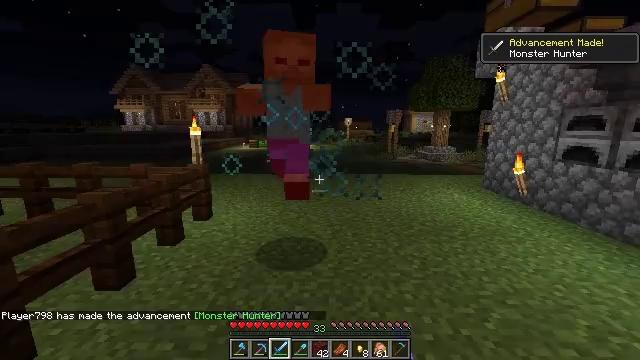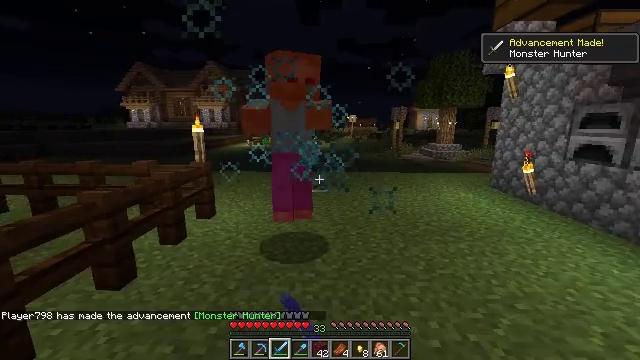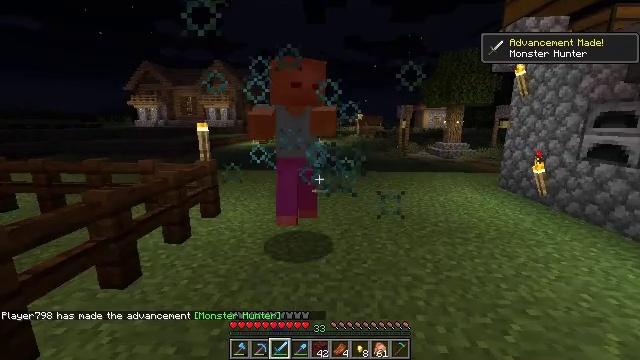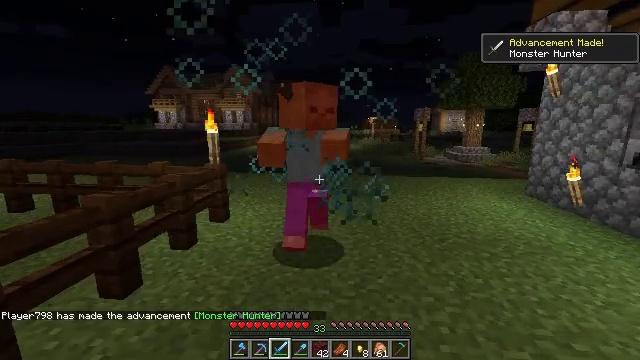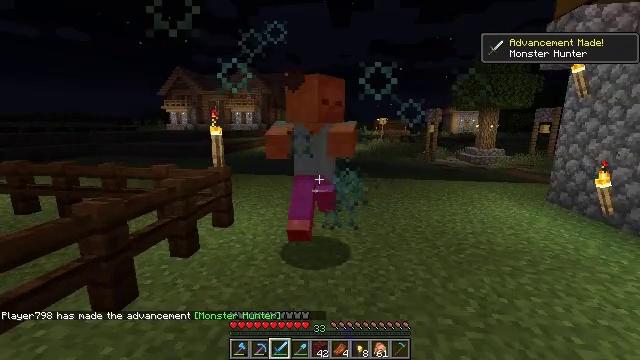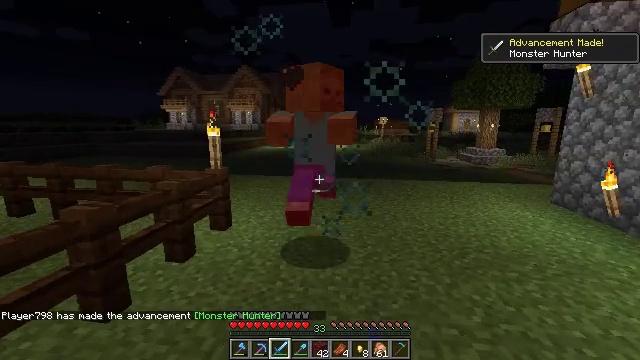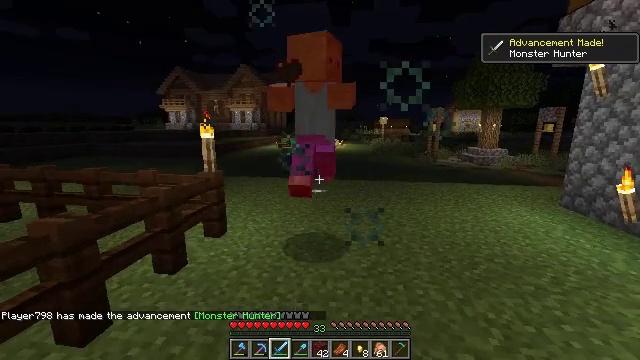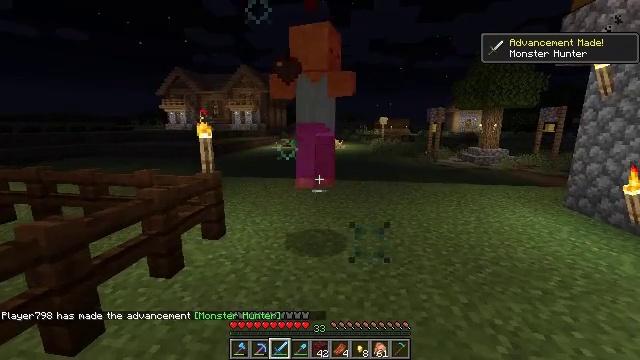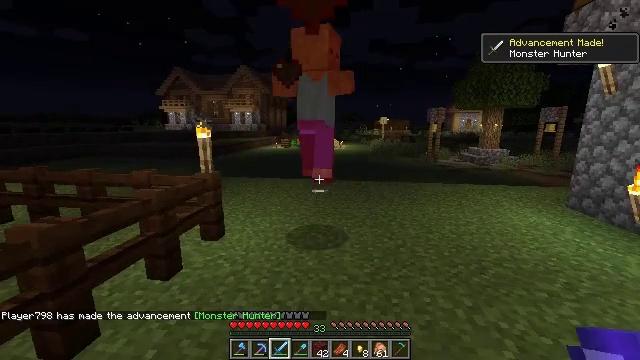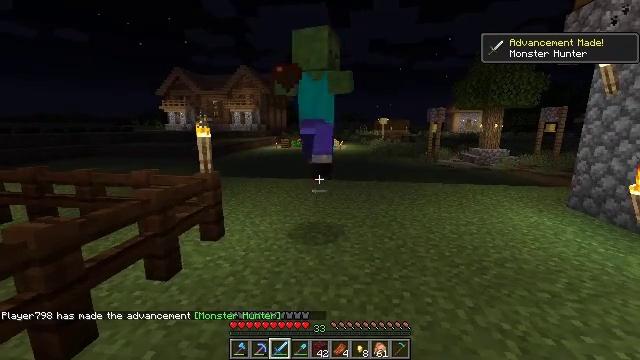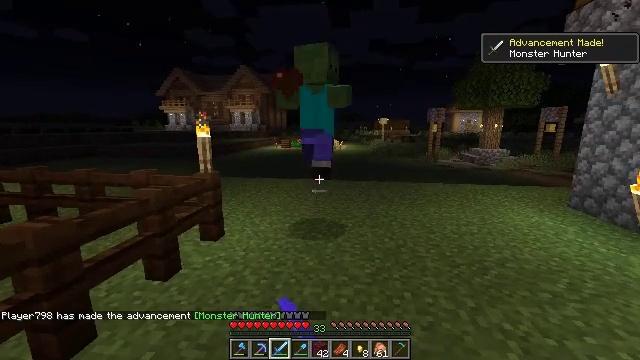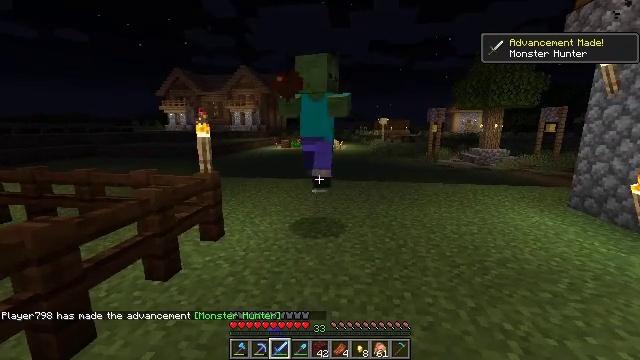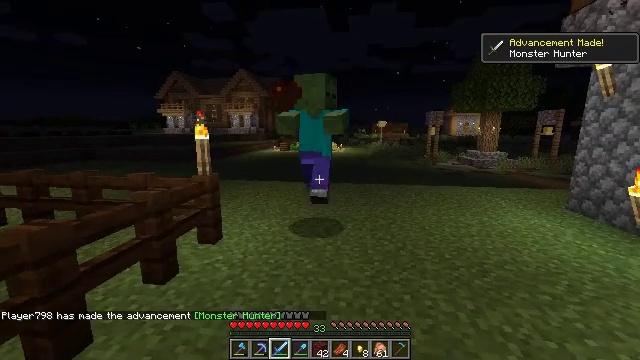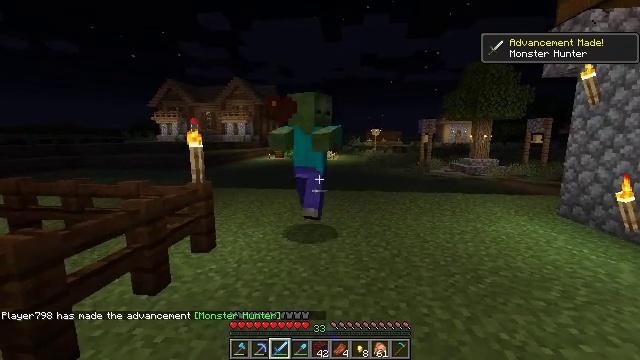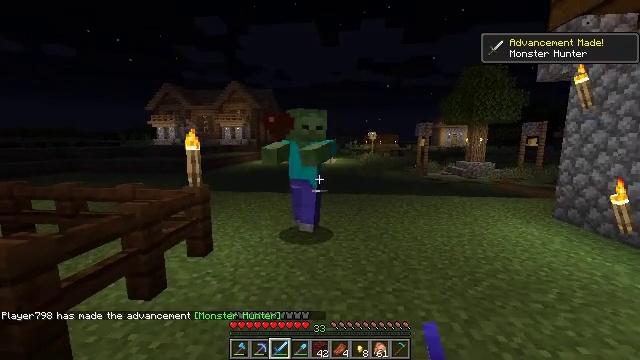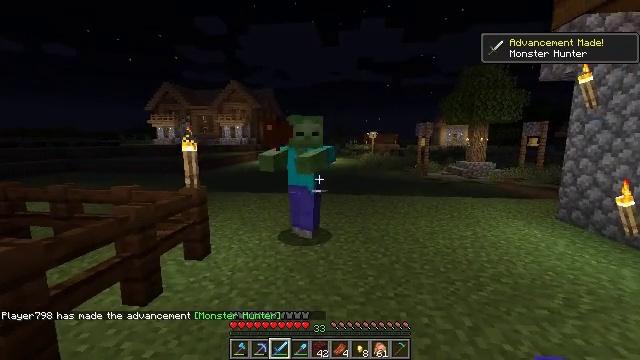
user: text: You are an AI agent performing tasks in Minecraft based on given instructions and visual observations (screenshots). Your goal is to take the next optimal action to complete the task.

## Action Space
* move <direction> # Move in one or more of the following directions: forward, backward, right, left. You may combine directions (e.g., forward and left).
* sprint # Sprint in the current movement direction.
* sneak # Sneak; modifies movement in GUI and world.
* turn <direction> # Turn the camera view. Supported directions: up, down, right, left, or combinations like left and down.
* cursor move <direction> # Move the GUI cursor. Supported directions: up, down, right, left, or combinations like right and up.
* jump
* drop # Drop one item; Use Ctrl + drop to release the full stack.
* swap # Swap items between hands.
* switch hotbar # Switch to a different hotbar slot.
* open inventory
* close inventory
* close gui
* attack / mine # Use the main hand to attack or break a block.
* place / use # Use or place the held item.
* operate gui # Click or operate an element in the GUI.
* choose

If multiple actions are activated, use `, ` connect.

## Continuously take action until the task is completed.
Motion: motion action
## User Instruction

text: Kill a zombie.
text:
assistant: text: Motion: move forward, attack / mine
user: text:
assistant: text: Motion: move forward, turn left, attack / mine
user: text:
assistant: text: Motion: move forward, turn left, attack / mine
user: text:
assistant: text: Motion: move forward, turn left
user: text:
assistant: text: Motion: move forward
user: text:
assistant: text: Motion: no_op
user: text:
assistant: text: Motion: no_op
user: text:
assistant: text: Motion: no_op
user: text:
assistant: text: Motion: attack / mine
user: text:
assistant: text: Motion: attack / mine
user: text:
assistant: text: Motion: attack / mine
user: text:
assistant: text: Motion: no_op
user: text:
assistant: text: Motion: turn right and up
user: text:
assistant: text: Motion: no_op
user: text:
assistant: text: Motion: move forward
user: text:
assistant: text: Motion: move forward
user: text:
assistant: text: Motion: move forward
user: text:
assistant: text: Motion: move forward, turn left
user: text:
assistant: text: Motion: move forward, turn left
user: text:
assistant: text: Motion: move forward, turn left
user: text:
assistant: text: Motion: move forward, turn left, attack / mine
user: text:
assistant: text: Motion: move forward, attack / mine
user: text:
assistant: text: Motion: attack / mine
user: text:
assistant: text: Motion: no_op
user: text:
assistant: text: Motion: attack / mine
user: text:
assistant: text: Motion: attack / mine